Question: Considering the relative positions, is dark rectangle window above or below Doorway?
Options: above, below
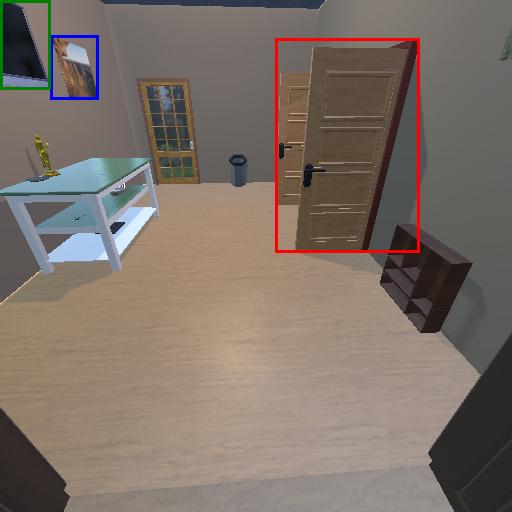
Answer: above